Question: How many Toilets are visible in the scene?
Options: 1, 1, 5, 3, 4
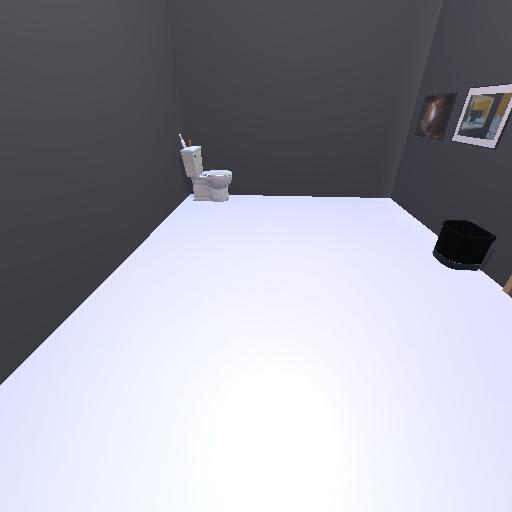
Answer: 1